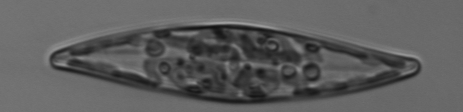
Label: Pleurosigma